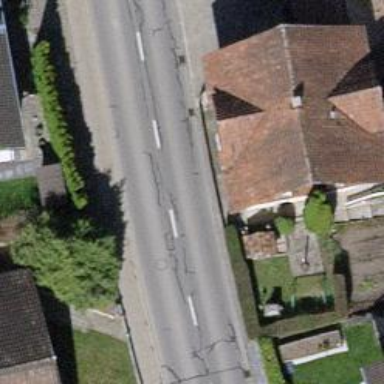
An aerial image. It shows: Tertiary road with asphalt surface.